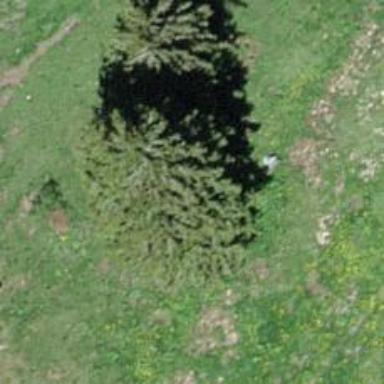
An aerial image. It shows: Needle-leaved tree in its natural environment.